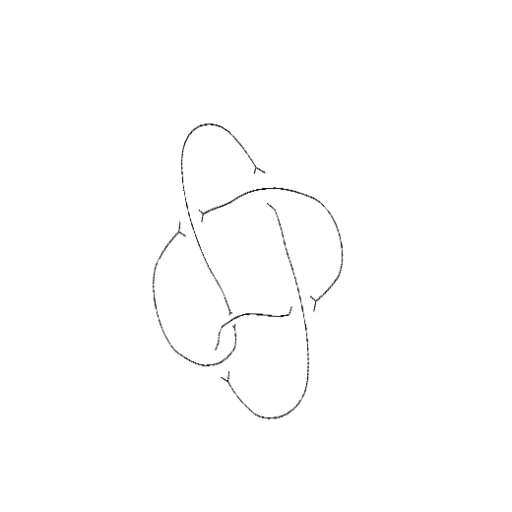
Crossing number: 5